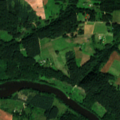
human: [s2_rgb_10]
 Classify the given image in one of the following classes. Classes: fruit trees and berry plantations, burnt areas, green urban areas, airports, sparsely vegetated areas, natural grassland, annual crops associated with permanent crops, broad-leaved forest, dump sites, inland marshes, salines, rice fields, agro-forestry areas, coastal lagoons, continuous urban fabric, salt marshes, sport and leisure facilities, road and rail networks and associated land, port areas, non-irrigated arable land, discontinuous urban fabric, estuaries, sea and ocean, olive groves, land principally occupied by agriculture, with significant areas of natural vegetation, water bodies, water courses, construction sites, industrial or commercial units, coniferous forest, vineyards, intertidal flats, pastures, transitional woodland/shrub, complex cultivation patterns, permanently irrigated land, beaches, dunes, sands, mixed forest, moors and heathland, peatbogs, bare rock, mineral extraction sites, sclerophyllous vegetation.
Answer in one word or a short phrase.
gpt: complex cultivation patterns, land principally occupied by agriculture, with significant areas of natural vegetation, broad-leaved forest, coniferous forest, mixed forest, water courses